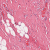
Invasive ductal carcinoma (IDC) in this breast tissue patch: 0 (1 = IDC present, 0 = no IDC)